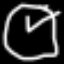
Label: clock